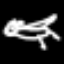
Label: mushroom